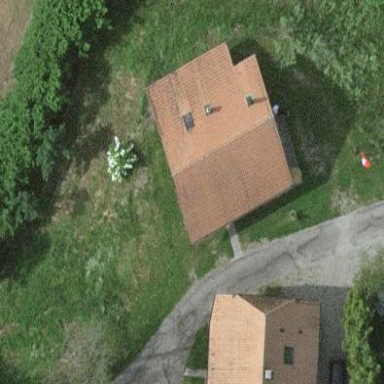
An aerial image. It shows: Shed.